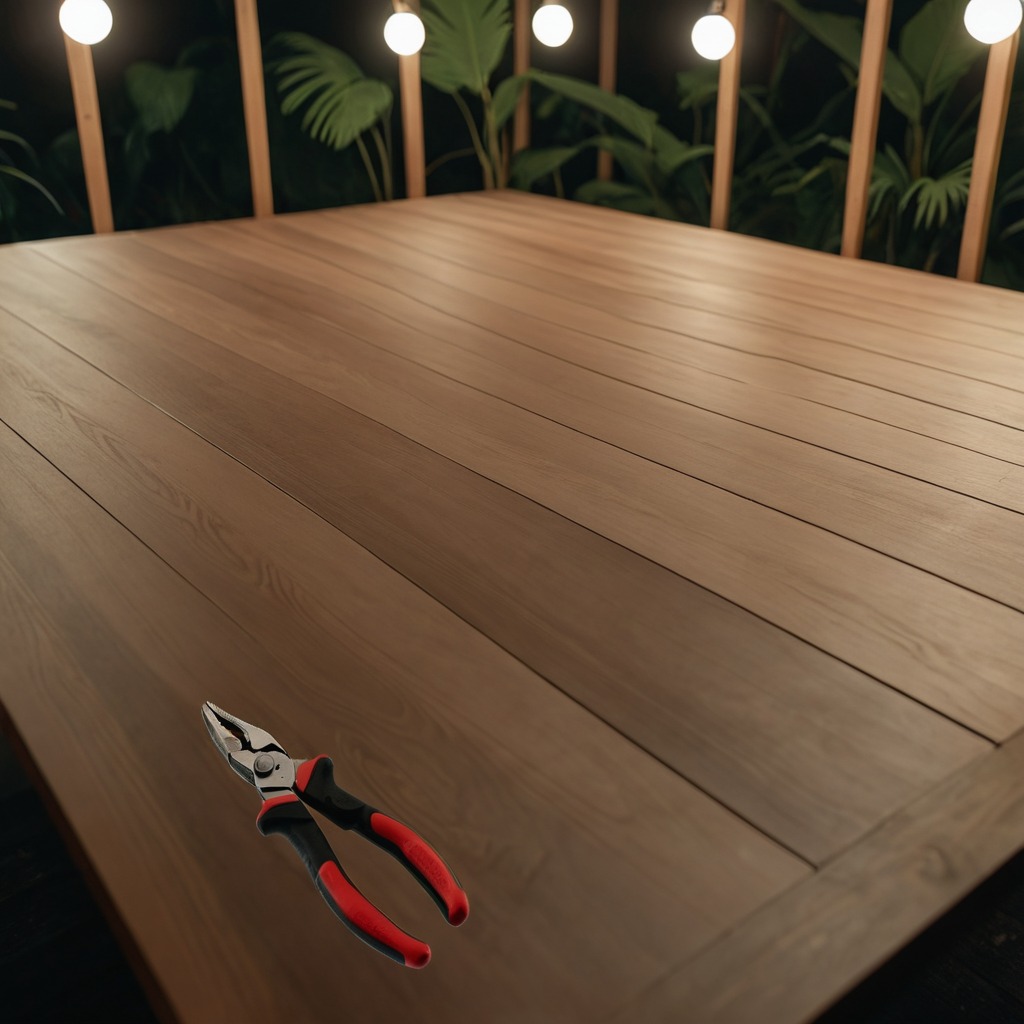
A plier is lying on a wooden table inside a jungle field workshop tent at night dim ambient light soft shadows worn but